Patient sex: F
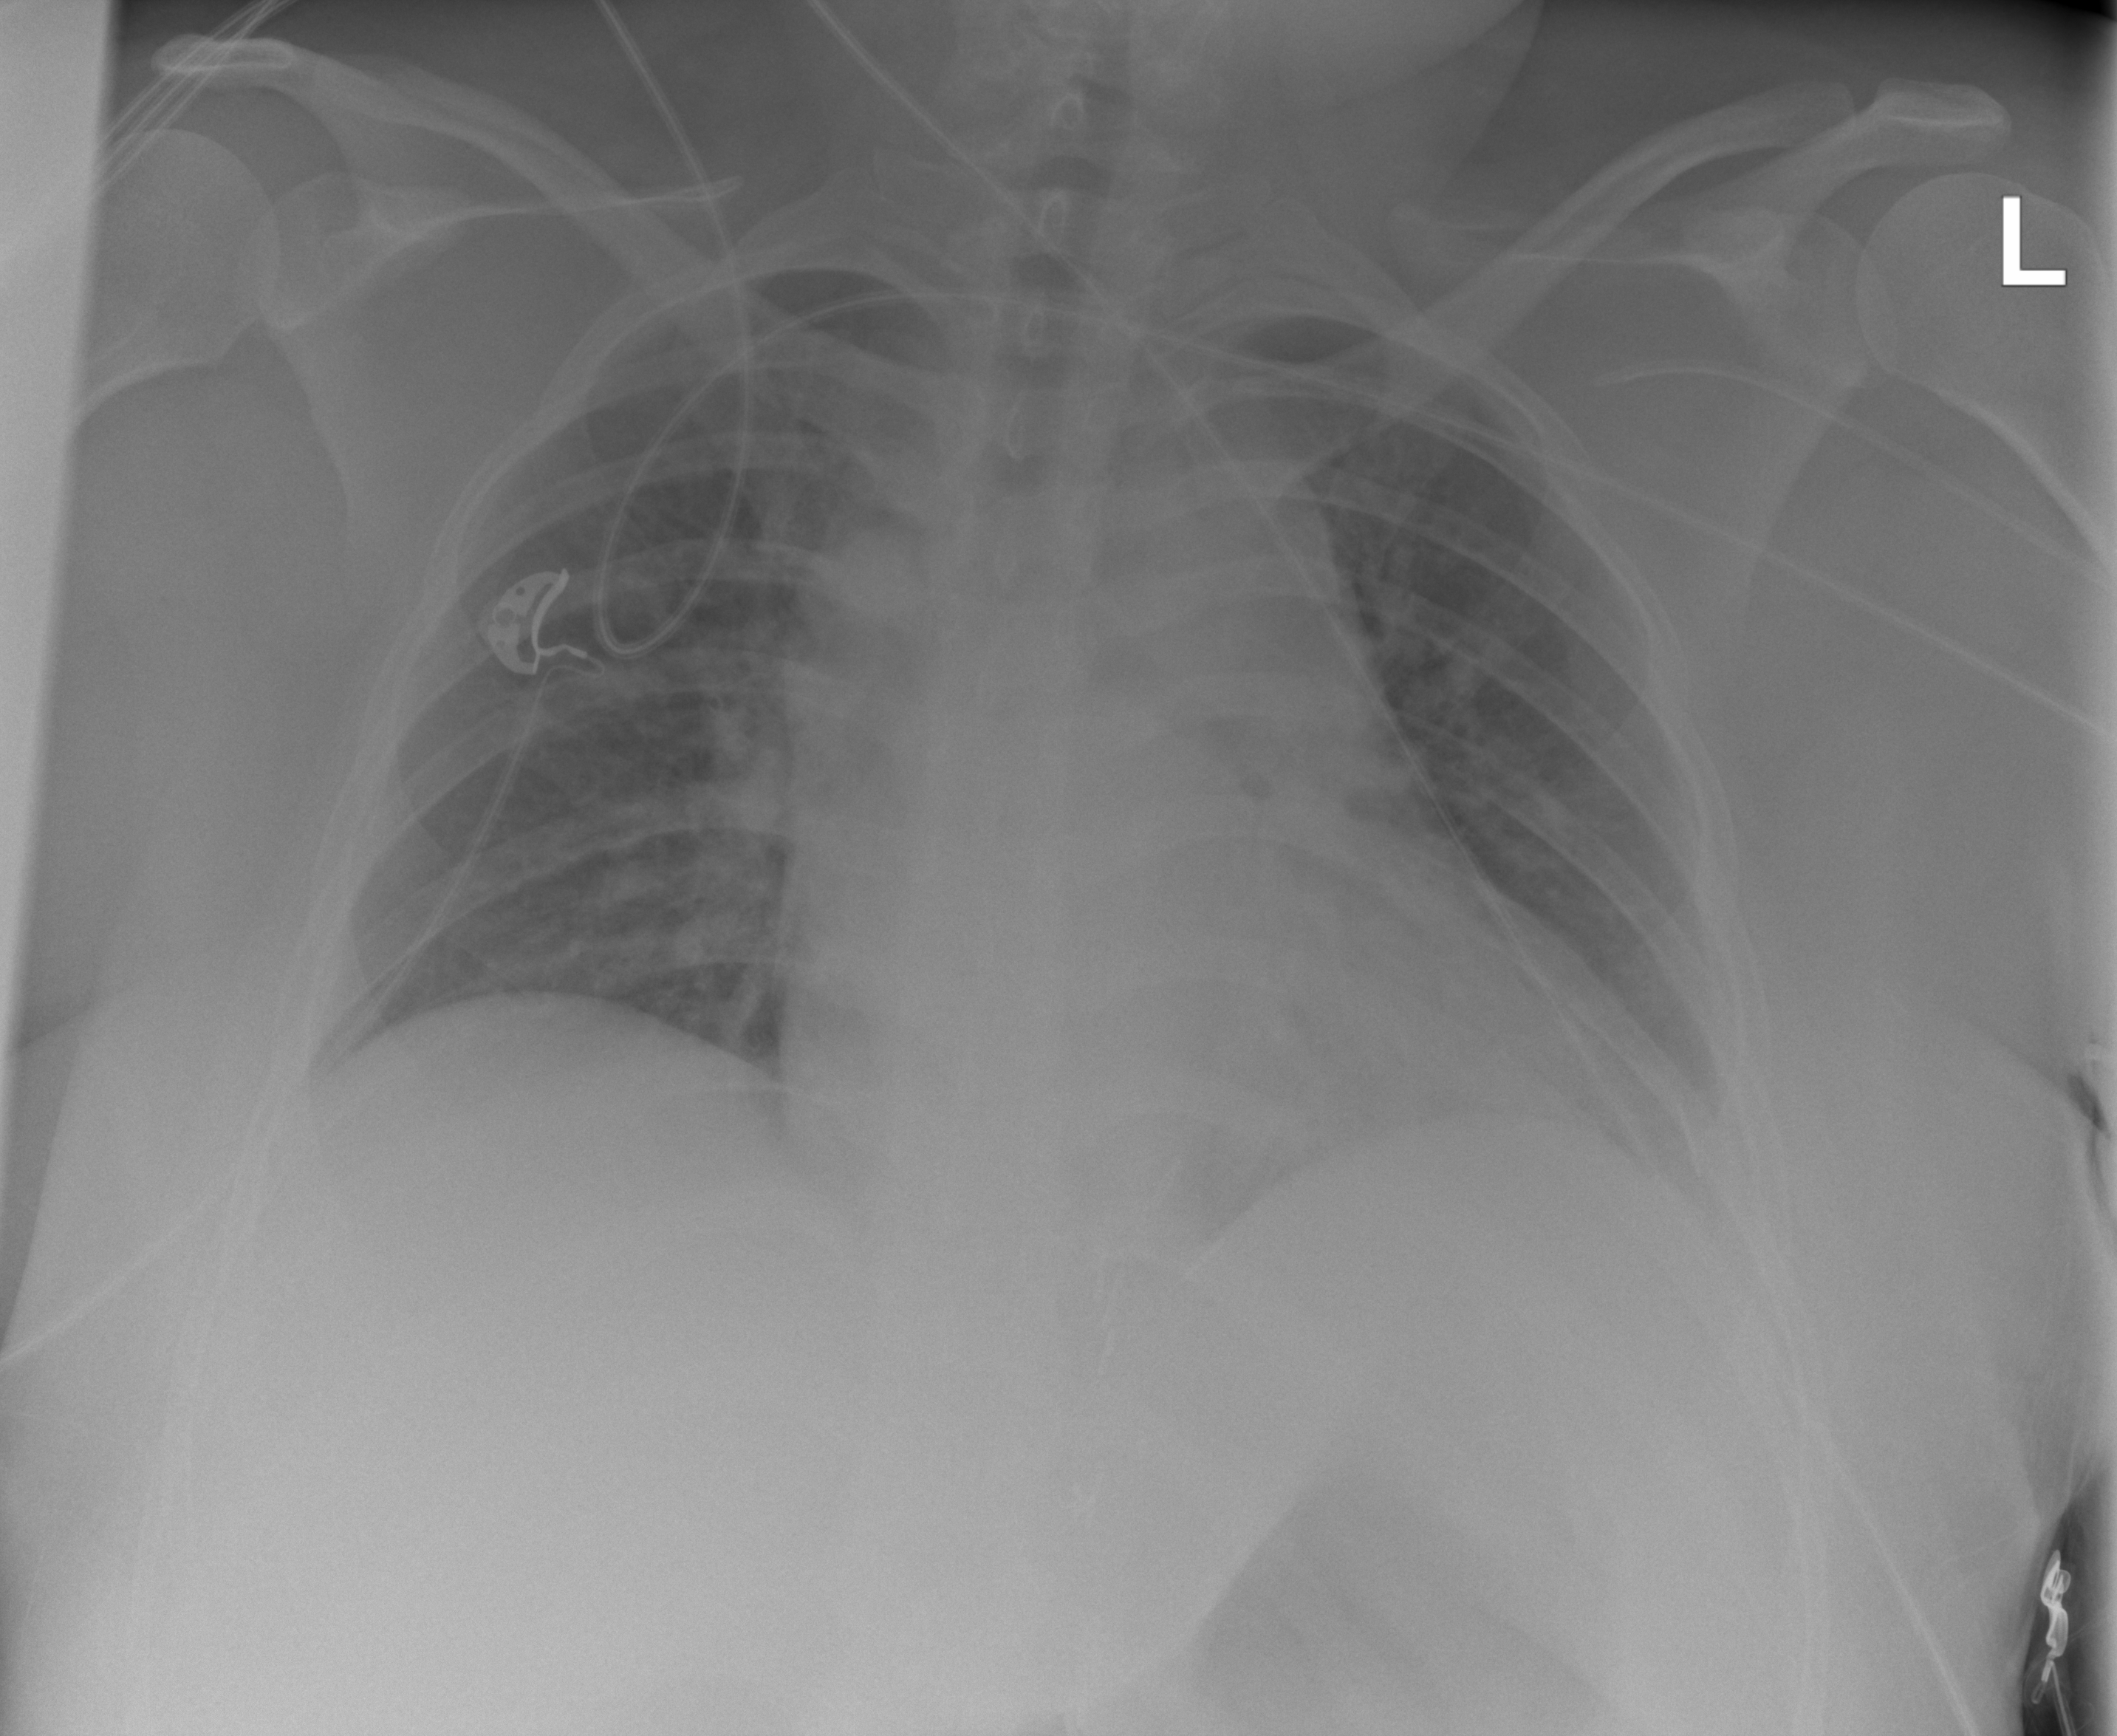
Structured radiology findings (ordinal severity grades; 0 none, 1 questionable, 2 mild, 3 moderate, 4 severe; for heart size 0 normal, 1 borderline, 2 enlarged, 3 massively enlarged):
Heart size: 2
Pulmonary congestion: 2
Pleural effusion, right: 0
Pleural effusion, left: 2
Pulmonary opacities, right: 1
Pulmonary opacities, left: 1
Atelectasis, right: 0
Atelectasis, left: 2